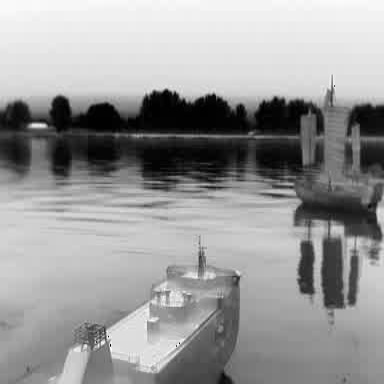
There is a container_ship in the infrared image.